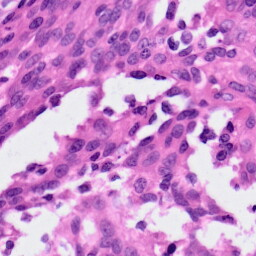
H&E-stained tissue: Ovarian